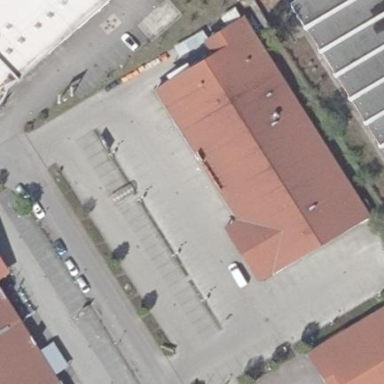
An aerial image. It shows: Supermarket building.